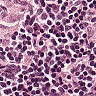
Metastatic tissue present: no